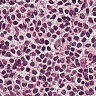
Metastatic tissue present: no